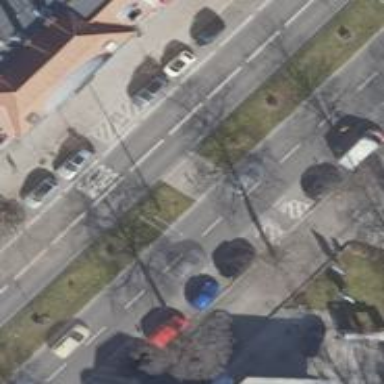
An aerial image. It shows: Footway that serves as traffic island.